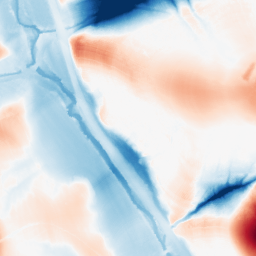
Category: morphological
Decomposition family: morphological
Decomposition parameters: operation: average
size: 50
Upsampling method: bicubic_3x
Upsampling parameters: scale: 3
Upsampling scale: 3